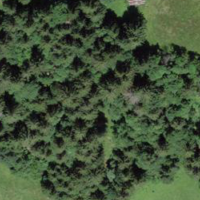
EUNIS habitat code: 44
Species observed at this site:
Asplenium trichomanes